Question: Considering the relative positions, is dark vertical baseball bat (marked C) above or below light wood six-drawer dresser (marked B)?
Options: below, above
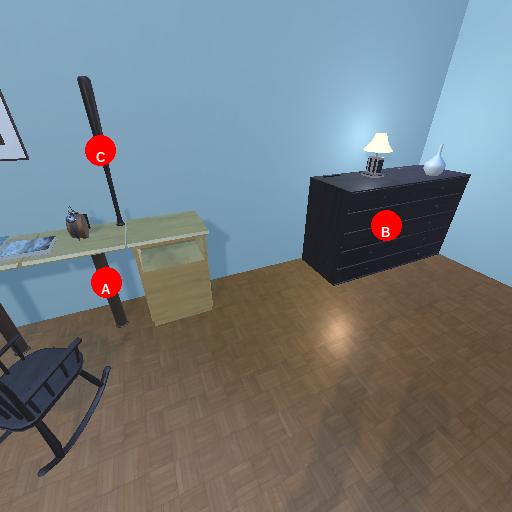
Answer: below